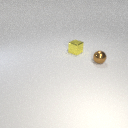
small yellow metal cube behind small brown metal sphere